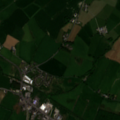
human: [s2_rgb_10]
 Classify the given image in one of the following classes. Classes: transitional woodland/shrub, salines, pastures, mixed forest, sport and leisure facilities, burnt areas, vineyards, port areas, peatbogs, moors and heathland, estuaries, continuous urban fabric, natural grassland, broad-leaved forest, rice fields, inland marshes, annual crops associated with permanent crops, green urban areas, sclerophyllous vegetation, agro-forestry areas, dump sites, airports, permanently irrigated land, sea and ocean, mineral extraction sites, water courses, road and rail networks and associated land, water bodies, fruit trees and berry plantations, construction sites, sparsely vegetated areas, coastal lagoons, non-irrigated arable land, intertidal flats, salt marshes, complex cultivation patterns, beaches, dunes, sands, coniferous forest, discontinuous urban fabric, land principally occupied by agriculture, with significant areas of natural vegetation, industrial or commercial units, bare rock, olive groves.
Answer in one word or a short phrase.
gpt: non-irrigated arable land, pastures